Question: I am developing an app that have map and fragment. Map Contents is fragment in front of map. When i touch in map contens fragment map affected from my touch and zoom in, zoom out etc. All i want to do is disable touch event on map contents fragment but i dont want to lose my click events in map contents fragment. Only disable fragment area for map content.
I have framelayout and added it when click actionbar menu items.
Thanks in helpings.
Here my code;
'''
FragmentManager fm = getFragmentManager();
fm.beginTransaction();
FragmentTransaction fragmentTransaction = fm.beginTransaction();
if (fragmentmapcontent.isVisible()) {
fragmentTransaction.hide(fragmentmapcontent);
} else {
if (fragmentmapcontent.isAdded()) {
} else {
fragmentTransaction.add(R.id.mapcontents, fragmentmapcontent, "Map Content");
}
fragmentTransaction.show(fragmentmapcontent);
}
fragmentTransaction.commit();
'''

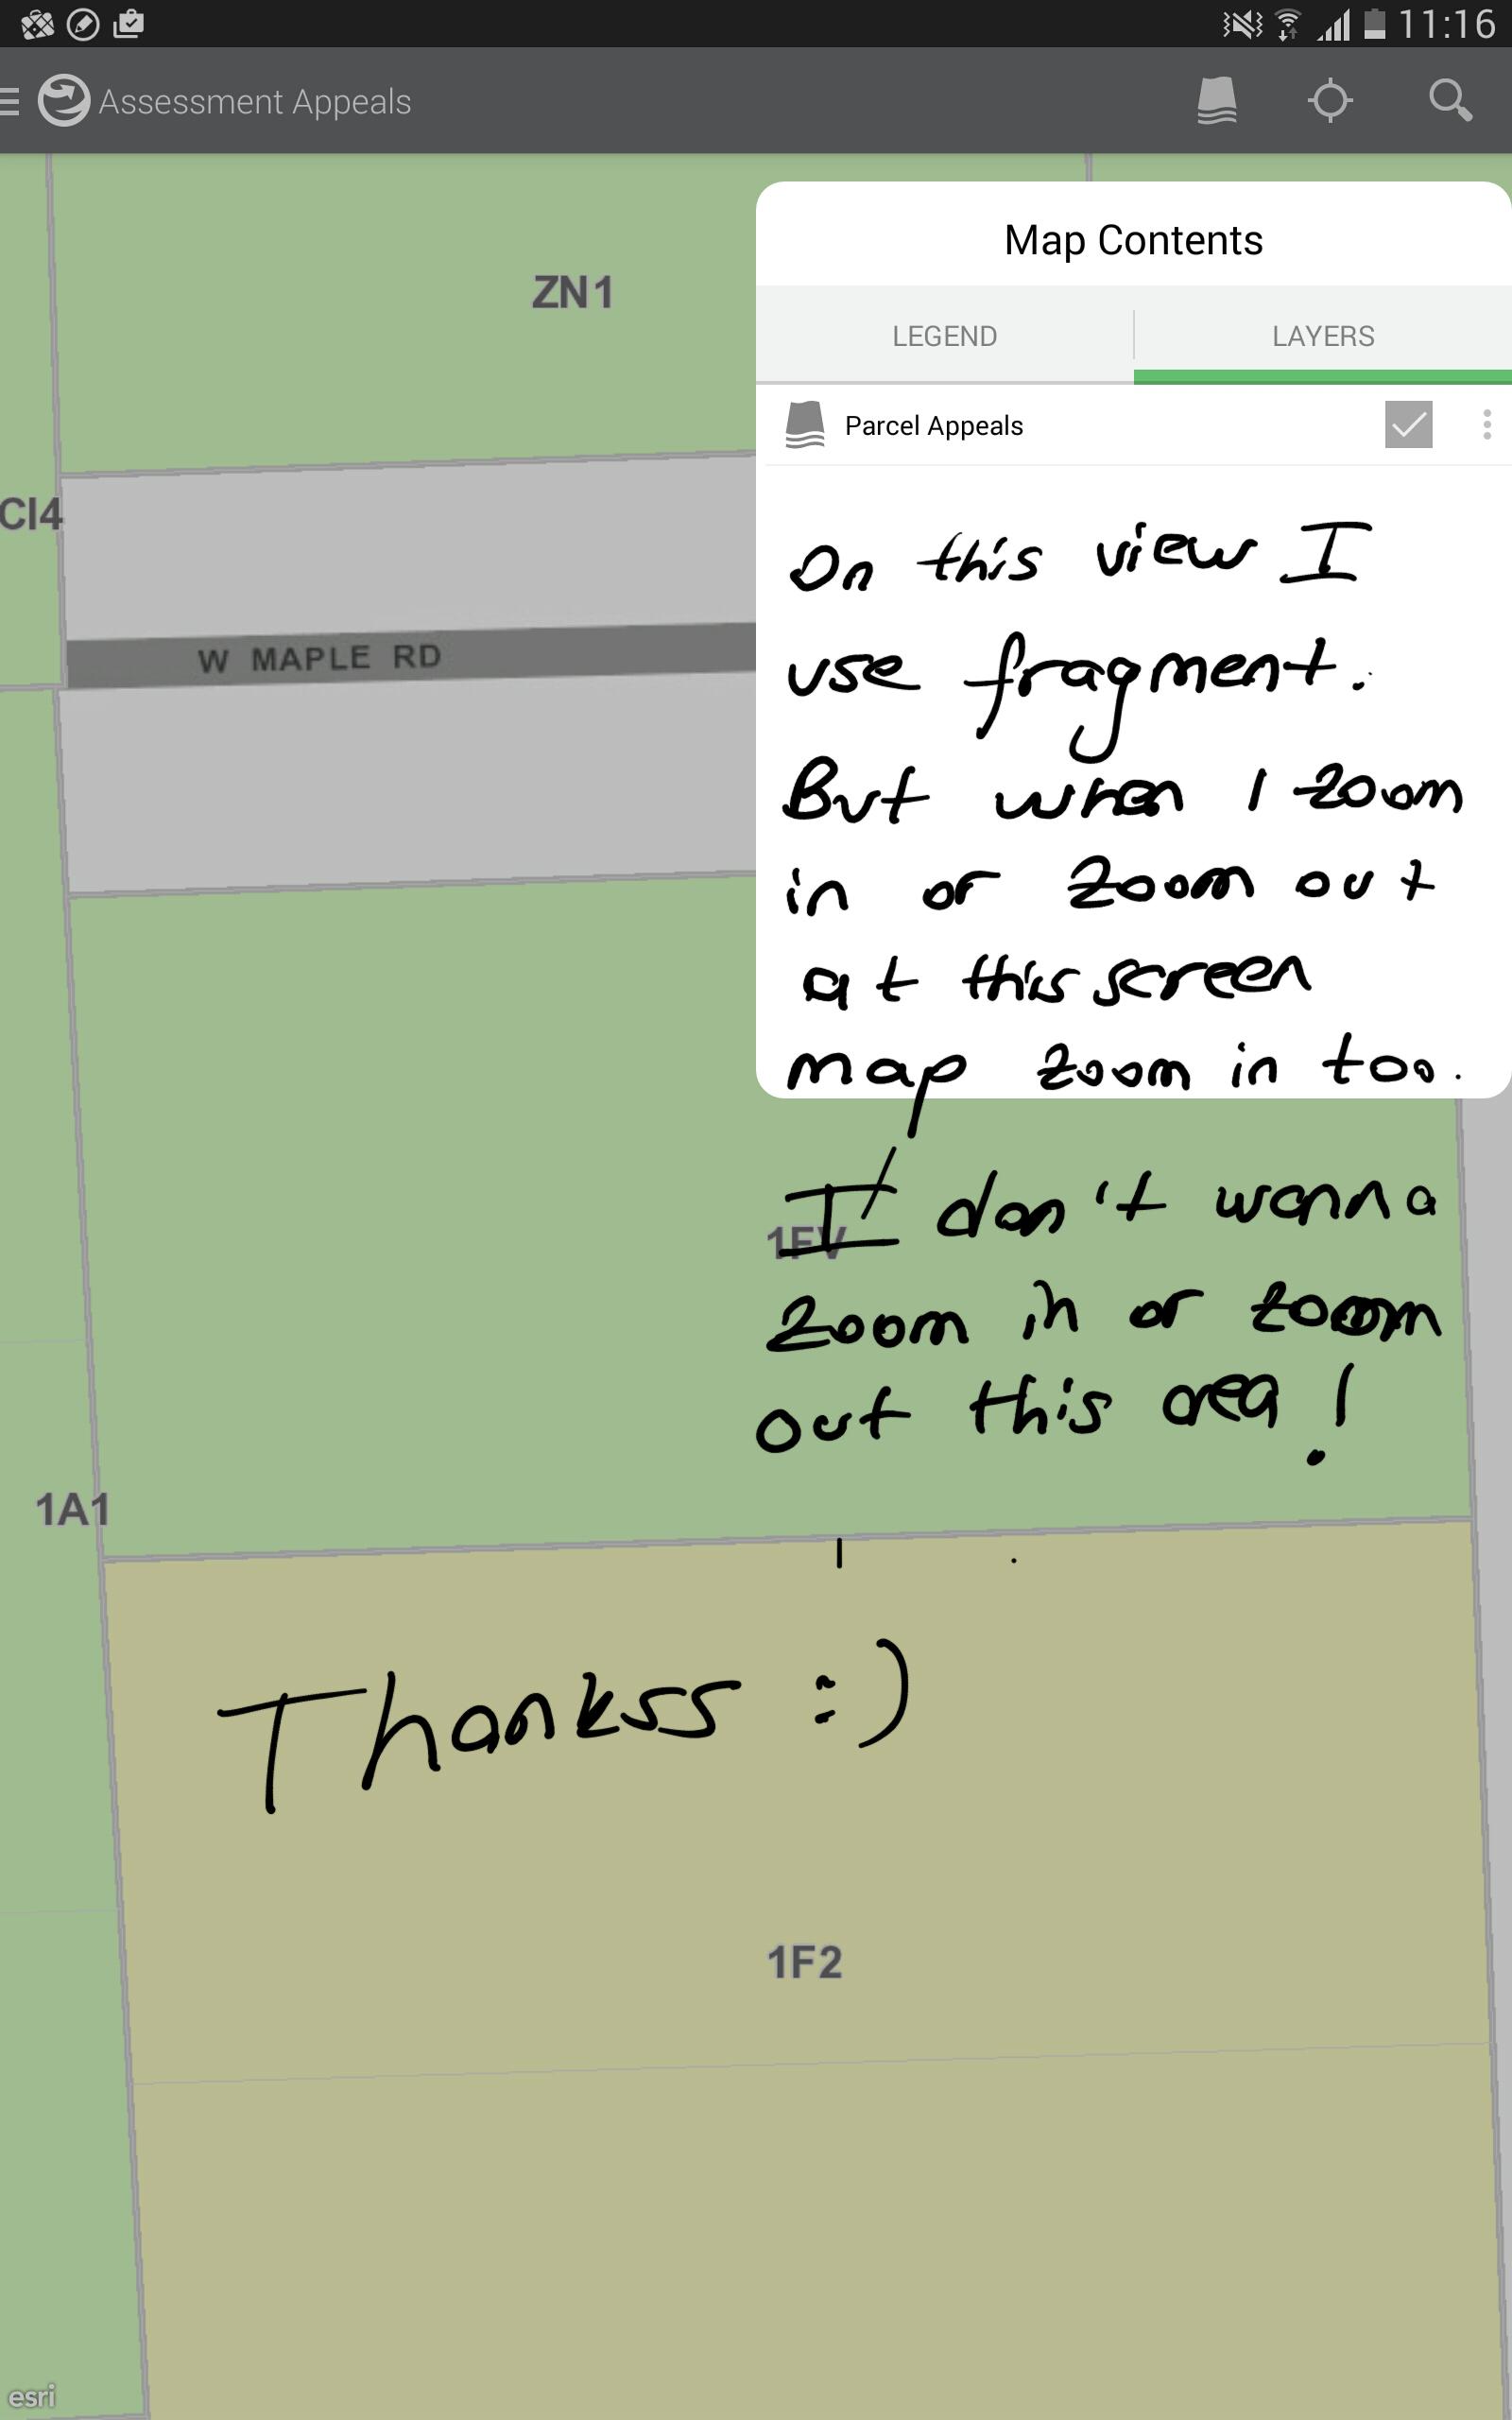
Answer: Solve this issue.
When make fragment clickable:true, everything works okey.